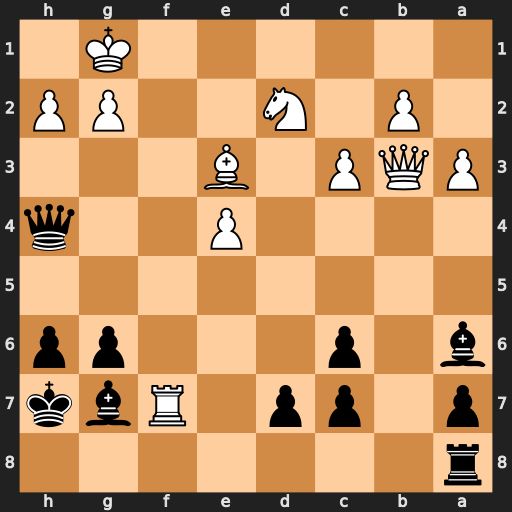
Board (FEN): r7/p1pp1Rbk/b1p3pp/8/4P2q/PQP1B3/1P1N2PP/6K1
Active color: b
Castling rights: -
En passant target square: -
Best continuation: Qe1+ Nf1 Bxf1 Rxg7+ Kxg7 Bd4+ Kf8